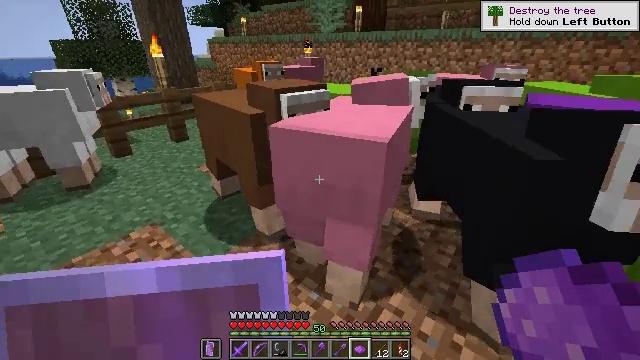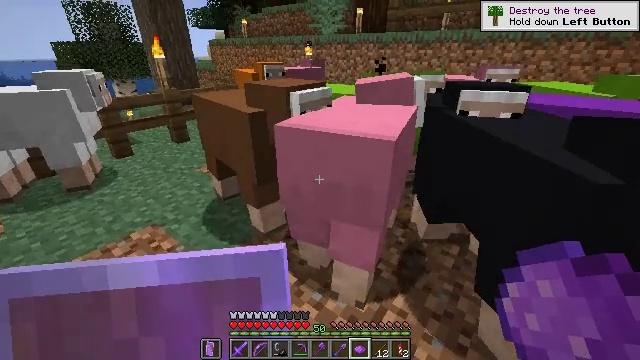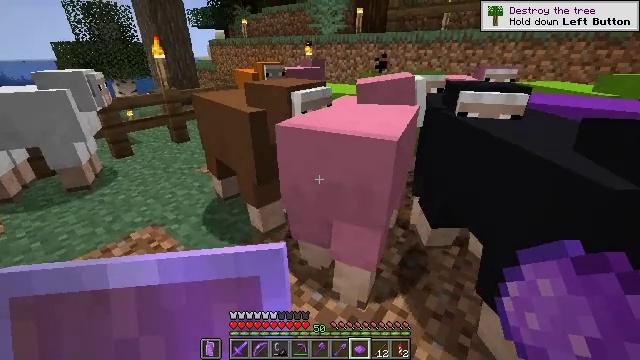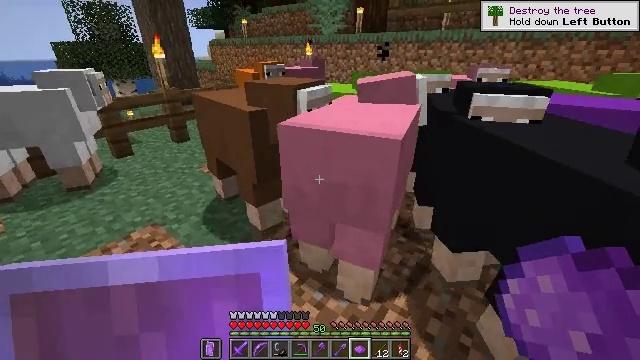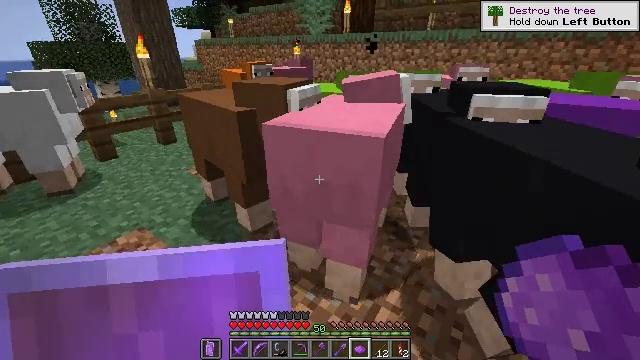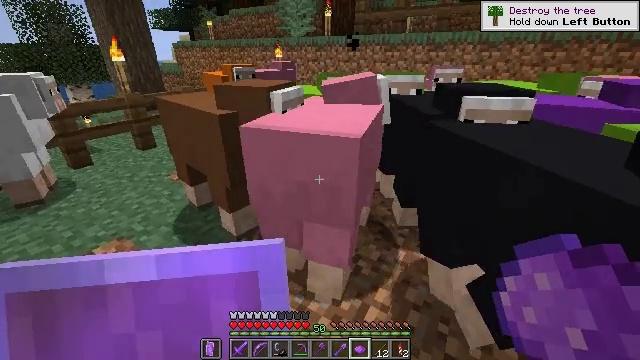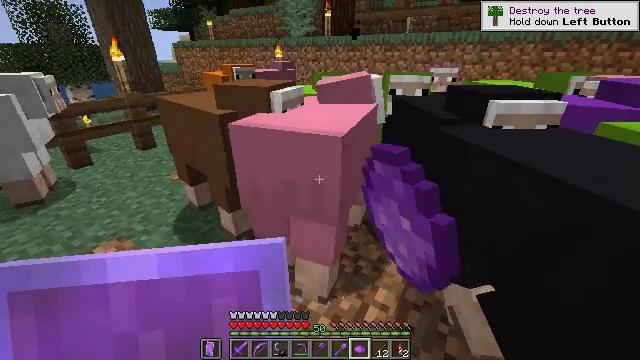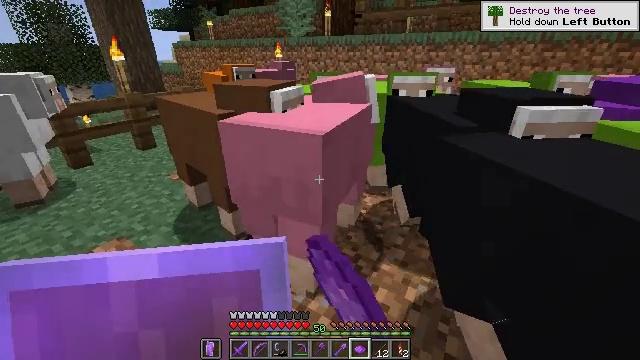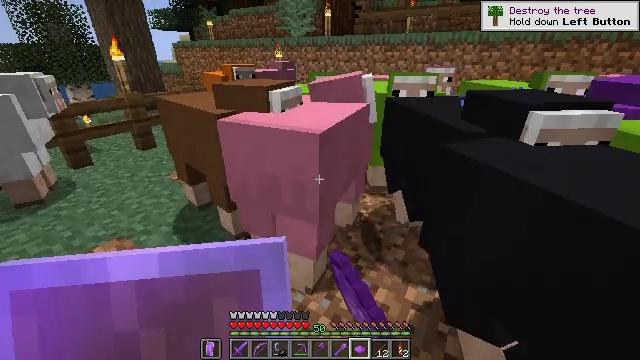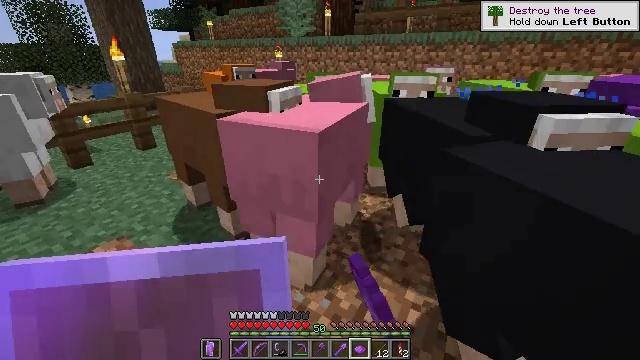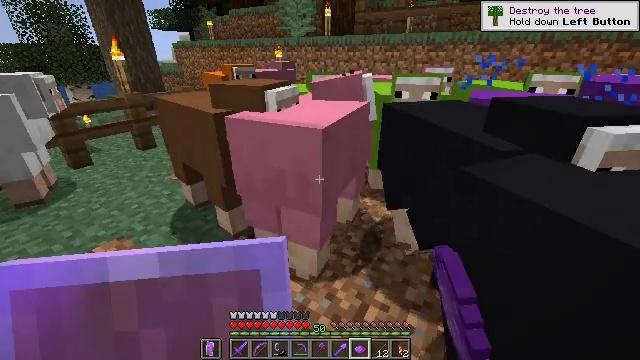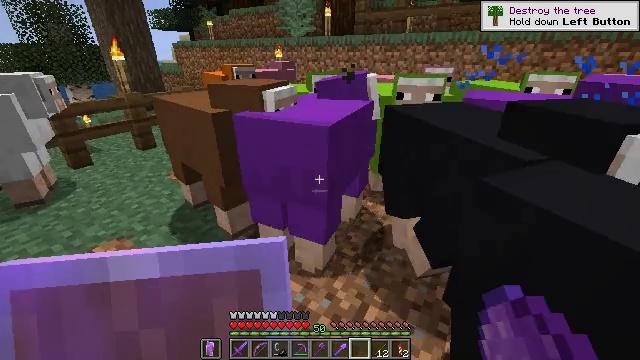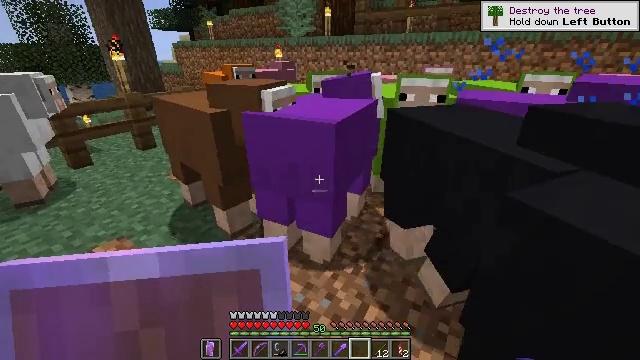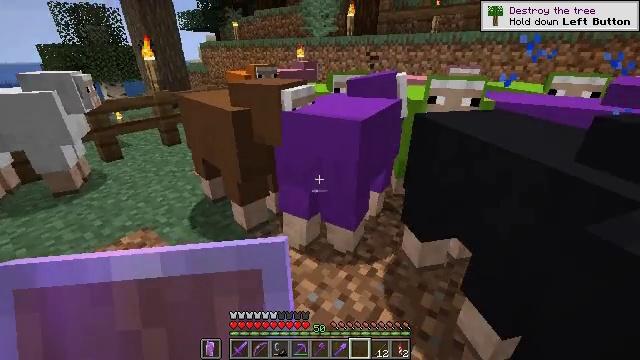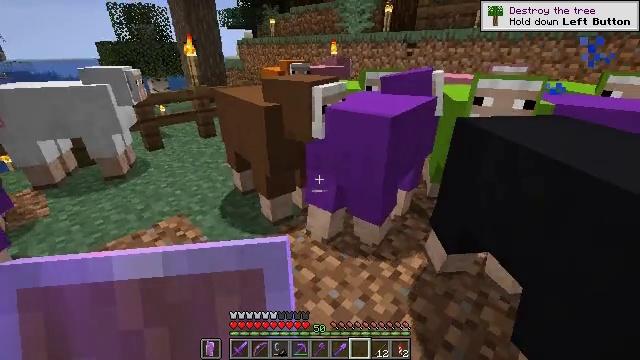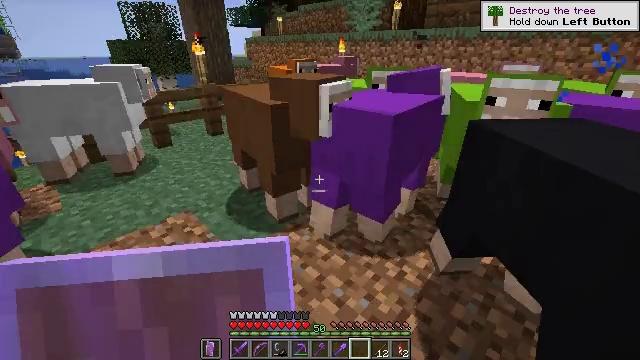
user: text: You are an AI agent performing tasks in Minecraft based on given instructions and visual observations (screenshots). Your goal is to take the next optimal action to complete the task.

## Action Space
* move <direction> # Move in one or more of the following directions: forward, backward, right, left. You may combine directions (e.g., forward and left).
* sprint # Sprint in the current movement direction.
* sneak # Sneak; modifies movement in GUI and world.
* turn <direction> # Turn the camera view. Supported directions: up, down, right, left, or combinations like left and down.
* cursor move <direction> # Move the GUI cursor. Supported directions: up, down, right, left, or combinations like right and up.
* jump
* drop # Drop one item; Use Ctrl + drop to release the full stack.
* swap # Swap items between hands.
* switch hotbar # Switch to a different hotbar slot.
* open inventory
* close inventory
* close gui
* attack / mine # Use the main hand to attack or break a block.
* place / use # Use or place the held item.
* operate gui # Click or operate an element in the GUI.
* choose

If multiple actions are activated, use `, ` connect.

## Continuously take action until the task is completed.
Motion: motion action
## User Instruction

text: Interact with the crafting table to create a purple banner.
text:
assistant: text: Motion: no_op
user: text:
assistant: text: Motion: no_op
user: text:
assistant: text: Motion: no_op
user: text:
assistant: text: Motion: turn right
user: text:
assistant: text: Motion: turn right, use / place
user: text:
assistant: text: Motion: use / place
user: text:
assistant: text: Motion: use / place
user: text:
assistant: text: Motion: use / place
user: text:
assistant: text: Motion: no_op
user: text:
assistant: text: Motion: no_op
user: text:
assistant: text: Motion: no_op
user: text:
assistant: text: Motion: no_op
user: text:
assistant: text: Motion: turn left
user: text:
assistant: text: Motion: turn left
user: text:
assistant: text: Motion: turn left
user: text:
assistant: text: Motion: turn left and down
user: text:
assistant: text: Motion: turn left and down
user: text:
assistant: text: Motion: turn left and down
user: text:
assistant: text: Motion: turn left and down
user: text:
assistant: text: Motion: turn left
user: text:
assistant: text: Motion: move forward
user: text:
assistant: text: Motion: move forward
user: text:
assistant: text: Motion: move forward
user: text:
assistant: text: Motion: move forward
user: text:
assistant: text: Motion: move forward
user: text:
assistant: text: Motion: move forward, sprint
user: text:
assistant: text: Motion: move forward, sprint
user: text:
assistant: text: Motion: move forward, sprint
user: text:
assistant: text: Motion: move forward, sprint, turn left, jump
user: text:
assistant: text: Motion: move forward, sprint, turn left and down, jump